Question: I'm using IntelliJ and when I try to reference certain values in the SDK, I am not able to (see below picture)
I've even set the minSdkVersion and targetSdkVersion to 19, and rebuilt the project to make sure.
Is this a bug in IntelliJ?
Could someone verify that they are able to access these values in their own projects?

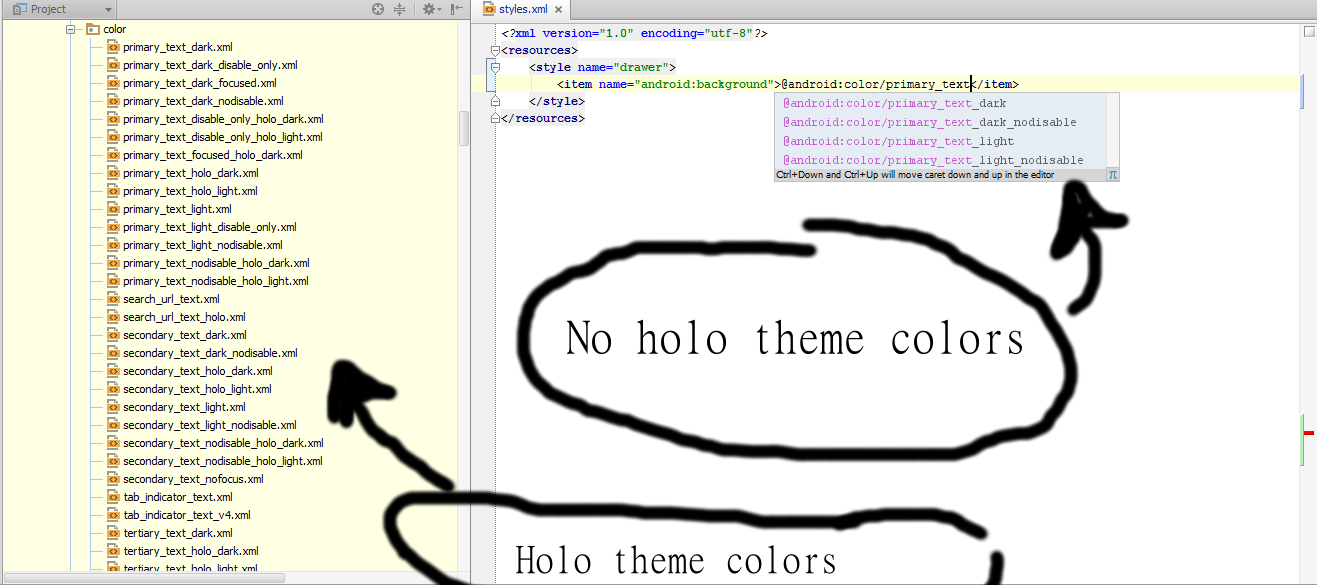
Answer: Some of the android platform resources are not public so you can't reference them directly. There are 2 ways to access them.
The not recommended way: use 'android:background="@*android:color/primary_text_holo_dark"'
The recommended way: copy the xml, and any dependencies from the android sdk directory into your own project